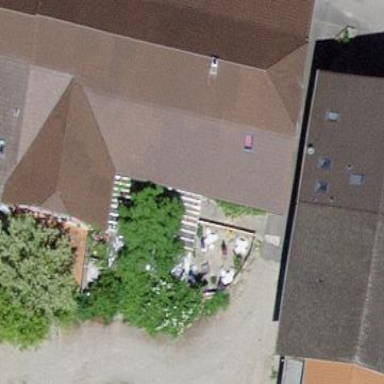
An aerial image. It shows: Pub building.